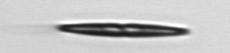
Label: pennate